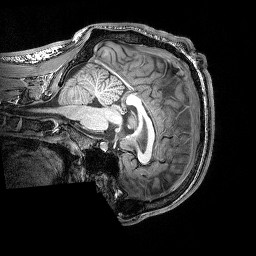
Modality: T1w
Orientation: sagittal
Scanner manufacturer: siemens
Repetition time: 2.25 s
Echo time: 0.00418 s